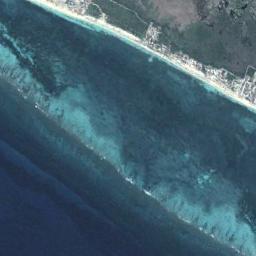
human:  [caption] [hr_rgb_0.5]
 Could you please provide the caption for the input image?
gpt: The clear sea and the white fields by the beach .

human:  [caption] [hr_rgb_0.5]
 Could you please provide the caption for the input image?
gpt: The sea by the beach is blue .

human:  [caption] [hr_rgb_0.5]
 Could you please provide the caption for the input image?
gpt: The beach with white sand, And the beach has some submerged rocks and the color of the seawater is blue .

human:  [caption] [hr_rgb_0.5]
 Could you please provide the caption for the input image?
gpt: There are many buildings around the beach, And the seawater is dark blue .

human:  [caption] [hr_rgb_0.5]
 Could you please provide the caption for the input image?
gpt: The grass is beside the beach .